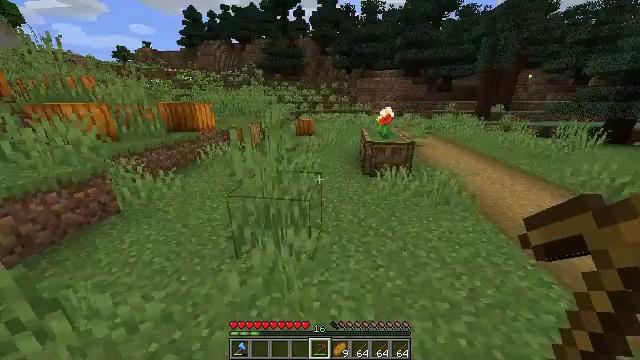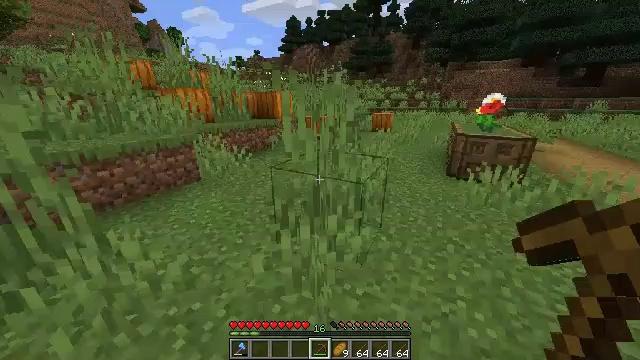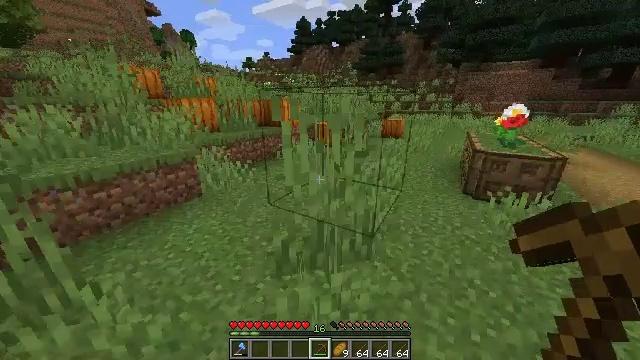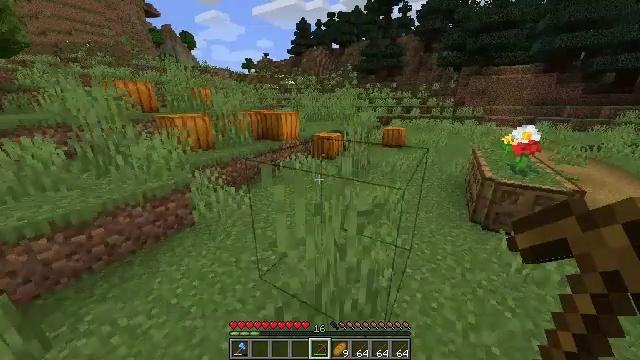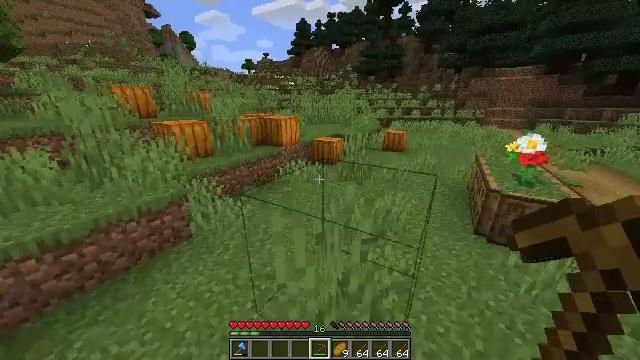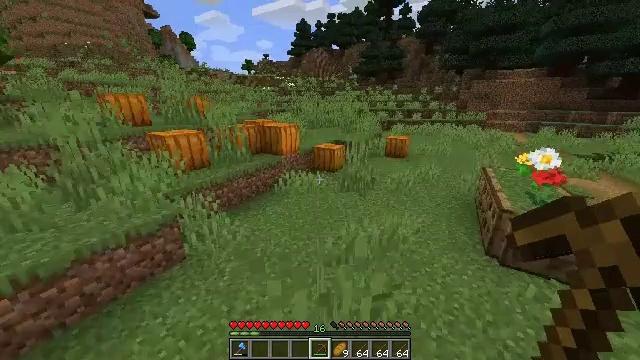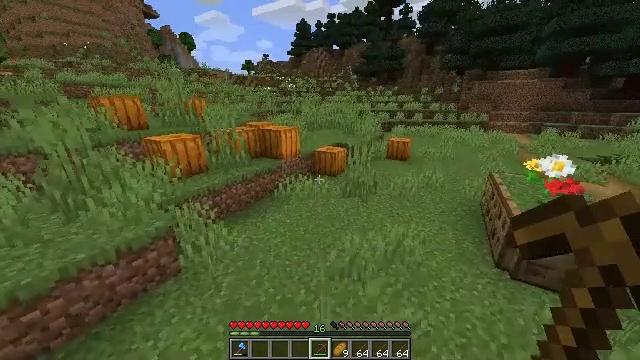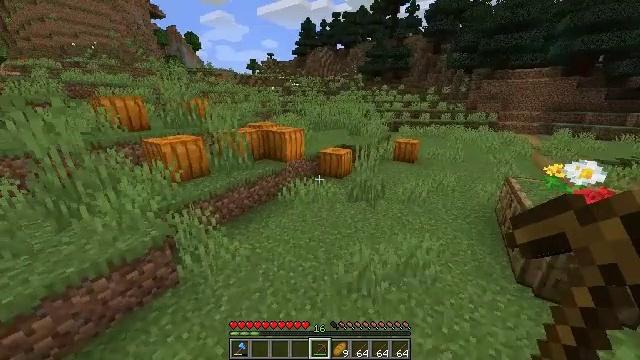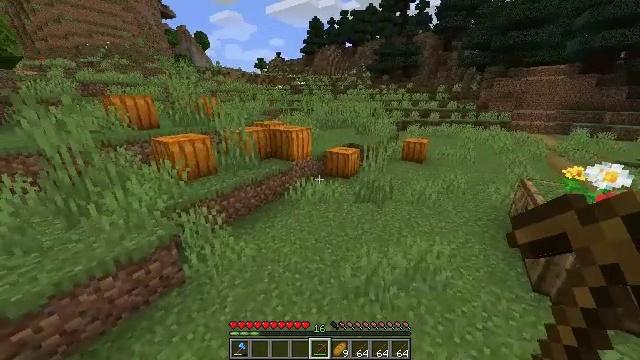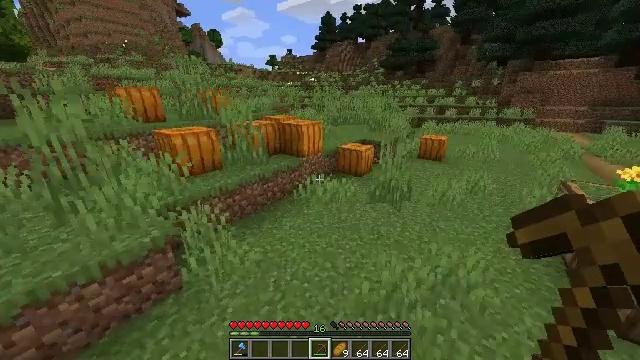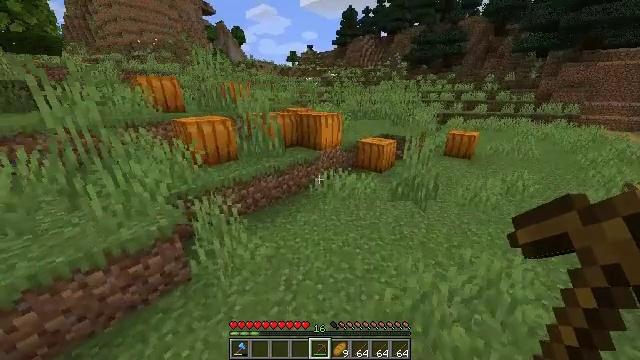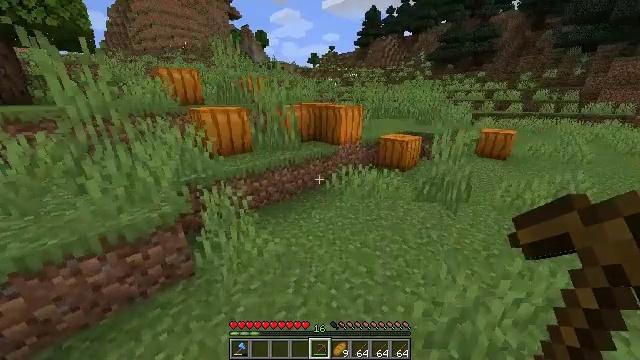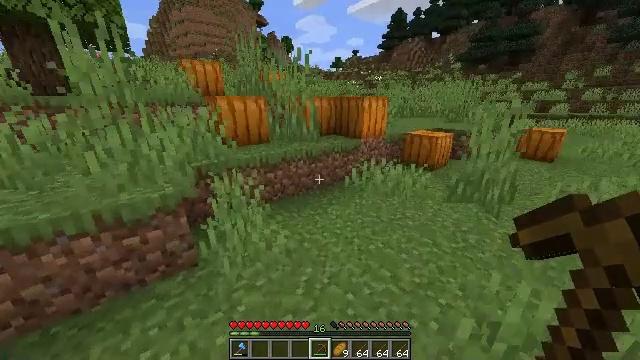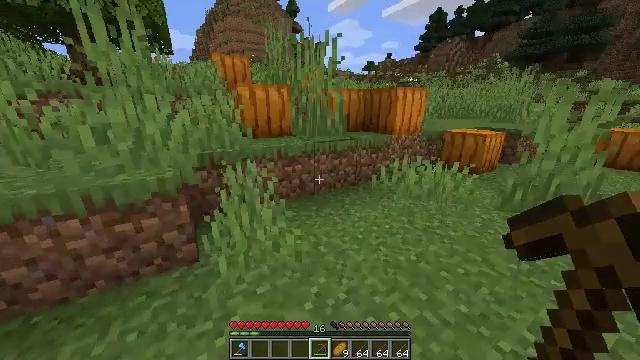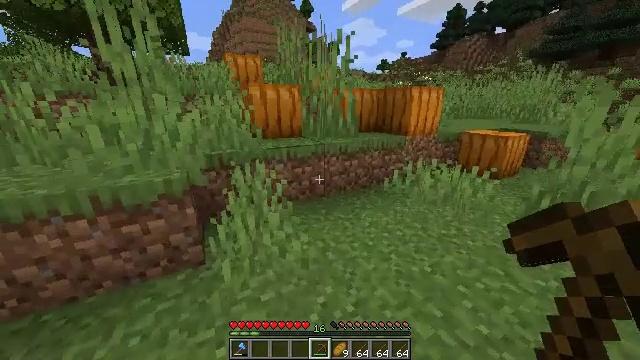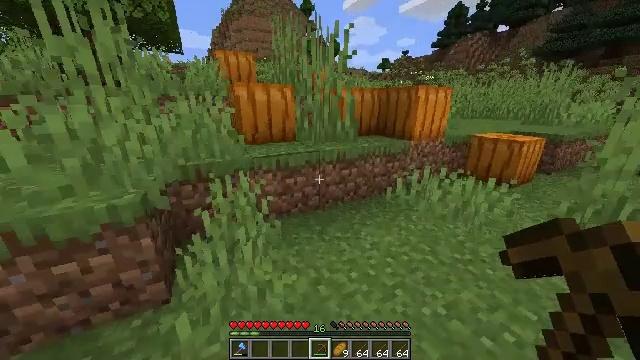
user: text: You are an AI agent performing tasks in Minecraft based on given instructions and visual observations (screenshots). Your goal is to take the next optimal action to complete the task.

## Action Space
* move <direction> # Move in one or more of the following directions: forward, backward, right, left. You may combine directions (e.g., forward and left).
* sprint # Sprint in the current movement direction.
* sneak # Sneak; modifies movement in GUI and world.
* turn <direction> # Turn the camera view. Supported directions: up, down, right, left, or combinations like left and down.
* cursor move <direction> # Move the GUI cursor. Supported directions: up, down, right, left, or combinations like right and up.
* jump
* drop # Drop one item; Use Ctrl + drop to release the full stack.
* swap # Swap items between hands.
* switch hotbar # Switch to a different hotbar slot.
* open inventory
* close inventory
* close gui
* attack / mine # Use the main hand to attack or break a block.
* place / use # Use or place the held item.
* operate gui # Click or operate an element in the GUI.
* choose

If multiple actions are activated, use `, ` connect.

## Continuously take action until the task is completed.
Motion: motion action
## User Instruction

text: Attack the netherrack to gather it.
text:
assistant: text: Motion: move forward and move left, sprint, turn left, jump
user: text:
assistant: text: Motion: move forward and move left, sprint, turn left, jump
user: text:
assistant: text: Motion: move forward and move left, sprint, jump
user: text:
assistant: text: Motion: move forward and move left, sprint, jump
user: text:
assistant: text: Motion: move forward and move left, sprint, jump
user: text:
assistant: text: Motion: move forward and move left, sprint, jump
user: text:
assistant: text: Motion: move forward and move left, sprint, turn left, jump
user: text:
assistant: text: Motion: move forward, sprint, turn left, jump
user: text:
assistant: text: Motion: move forward, sprint, turn left, jump
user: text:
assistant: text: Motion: move forward, turn left
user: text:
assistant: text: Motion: move forward, turn left
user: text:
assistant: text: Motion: move forward, turn left and up
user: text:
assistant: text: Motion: move forward, turn left and up
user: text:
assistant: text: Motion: move forward, turn left
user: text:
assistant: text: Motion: no_op
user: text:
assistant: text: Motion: no_op
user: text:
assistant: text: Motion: no_op
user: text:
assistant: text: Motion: no_op
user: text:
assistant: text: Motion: no_op
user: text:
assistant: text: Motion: move forward, sprint, turn left
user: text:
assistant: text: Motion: move forward, sprint, turn left
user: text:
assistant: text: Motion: move forward, sprint, turn left
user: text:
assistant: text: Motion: move forward, sprint
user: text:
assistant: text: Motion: move forward, sprint
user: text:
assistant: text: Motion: move forward, sprint, jump
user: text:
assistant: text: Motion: move forward, sprint, jump
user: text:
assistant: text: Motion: move forward, sprint, jump
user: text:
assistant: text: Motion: move forward, sprint, jump
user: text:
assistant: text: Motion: move forward, sprint, jump
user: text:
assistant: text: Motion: move forward, sprint, jump